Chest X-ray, PA view. Patient: 51 years old, sex F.
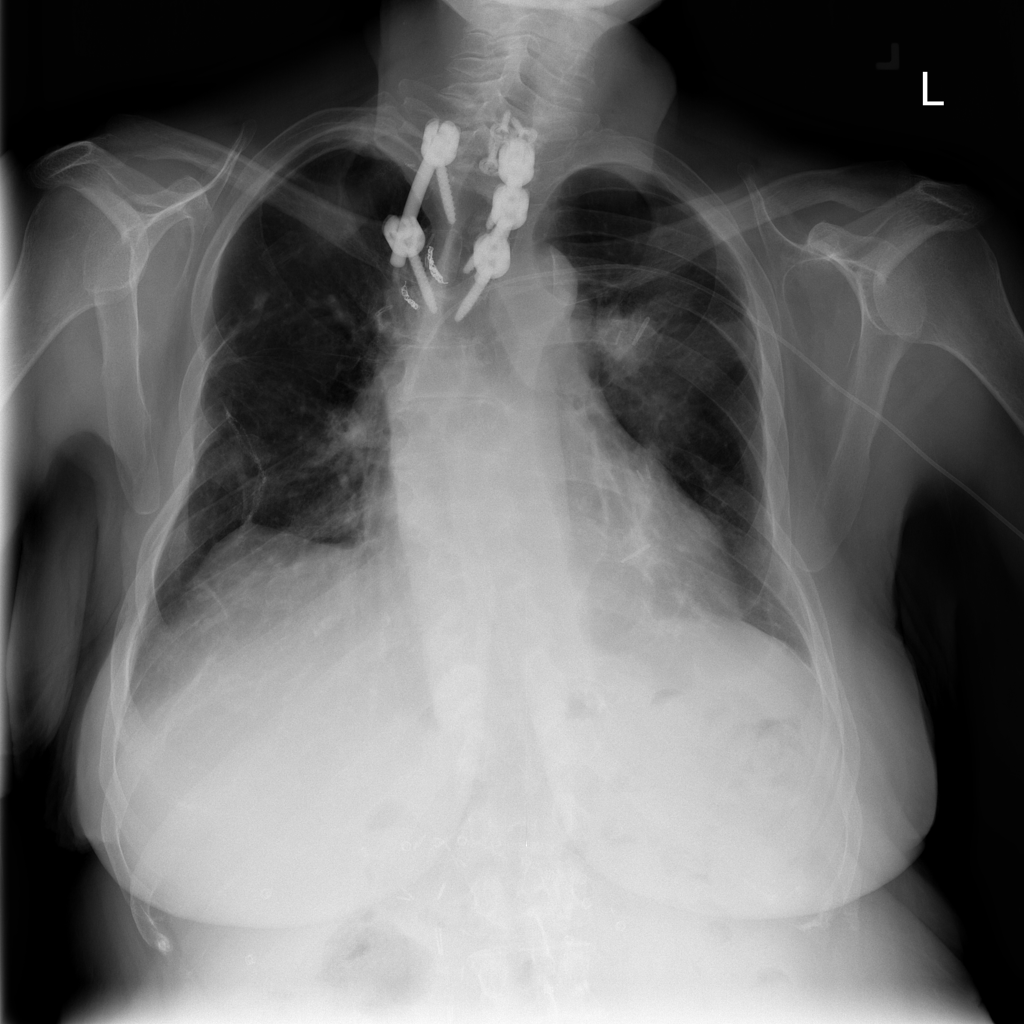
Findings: Mass